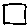
Label: square